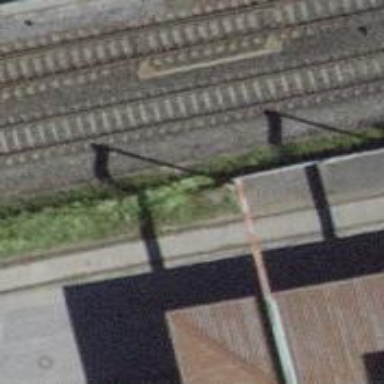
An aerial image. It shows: Single track railway in yard.